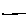
Label: line